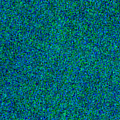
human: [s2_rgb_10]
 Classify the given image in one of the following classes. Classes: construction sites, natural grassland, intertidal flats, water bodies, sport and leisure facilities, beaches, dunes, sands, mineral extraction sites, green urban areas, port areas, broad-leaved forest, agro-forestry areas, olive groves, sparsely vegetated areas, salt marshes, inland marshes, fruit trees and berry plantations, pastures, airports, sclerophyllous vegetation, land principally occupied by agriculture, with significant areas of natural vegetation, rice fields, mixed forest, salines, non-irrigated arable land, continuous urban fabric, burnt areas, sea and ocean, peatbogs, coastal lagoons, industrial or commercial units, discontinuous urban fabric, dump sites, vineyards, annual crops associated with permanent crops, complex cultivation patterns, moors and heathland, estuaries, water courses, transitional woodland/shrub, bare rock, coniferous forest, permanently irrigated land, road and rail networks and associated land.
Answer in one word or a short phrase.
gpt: sea and ocean